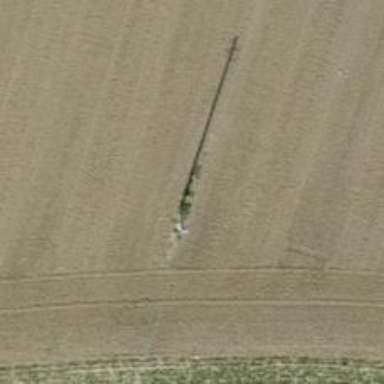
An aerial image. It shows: Minor power line.